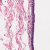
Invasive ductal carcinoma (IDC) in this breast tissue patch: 0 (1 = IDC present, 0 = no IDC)